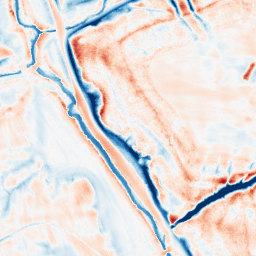
Category: trend_removal
Decomposition family: local_polynomial
Decomposition parameters: window_size: 21
degree: 1
Upsampling method: quintic
Upsampling parameters: scale: 8
Upsampling scale: 8